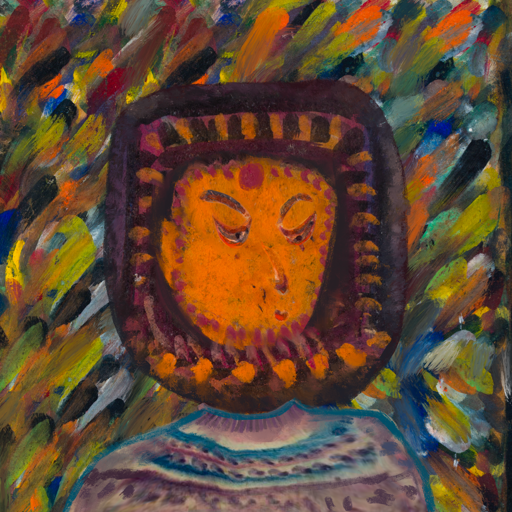
Background: An_Impression, Head And Neck Side: Doll_w_Hair, Face Side: Hypocrite, Bust: HillGirl, Hair Side: Blank, Head Accessory: Blank, Second Necklace: Blank, Necklace: Blank, Baby: Blank